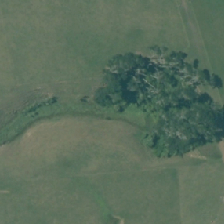
Land cover: indigenous_forest